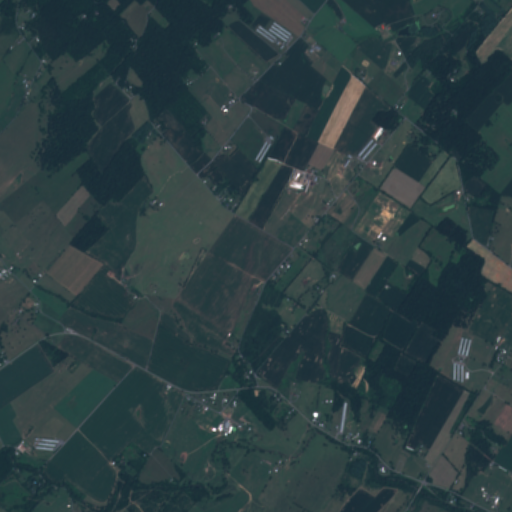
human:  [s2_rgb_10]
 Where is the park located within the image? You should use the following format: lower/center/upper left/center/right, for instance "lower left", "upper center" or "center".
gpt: The park is located in the lower right of the image.
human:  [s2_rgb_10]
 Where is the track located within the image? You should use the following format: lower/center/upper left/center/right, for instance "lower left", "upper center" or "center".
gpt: There is no track in the image.